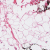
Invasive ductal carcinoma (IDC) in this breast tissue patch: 0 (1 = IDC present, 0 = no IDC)